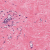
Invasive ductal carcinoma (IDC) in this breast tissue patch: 0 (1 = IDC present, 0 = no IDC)